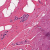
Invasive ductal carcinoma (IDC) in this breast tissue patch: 0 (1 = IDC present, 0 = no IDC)